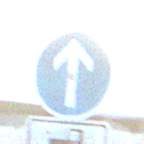
Verkehrszeichen: VorgeschriebeneFahrtrichtungGeradeaus
Zusatzzeichen unten: MehrspurigeFahrzeugeFrei8
Umgebung: Outdoor, Beach
Tageszeit: SunriseSunset
Wetter: PartlyCloudy
Licht: Natural
Jahreszeit: NotSpecified
Kontrast: LowContrast